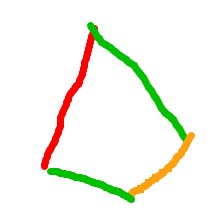
Shape: kite